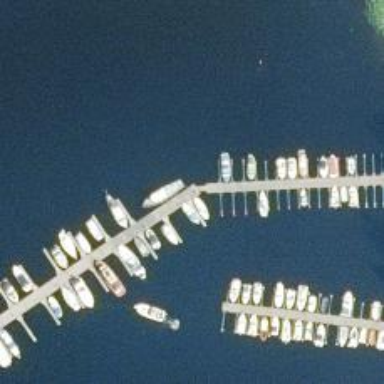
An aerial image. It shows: Pier with mooring facilities.